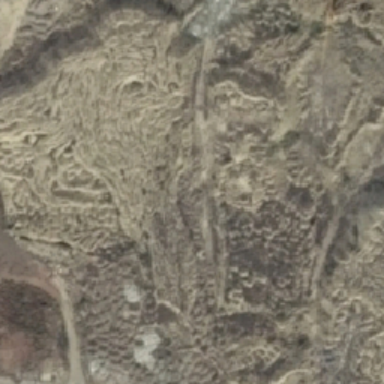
The terrain of the terrene is crumpled .